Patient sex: F
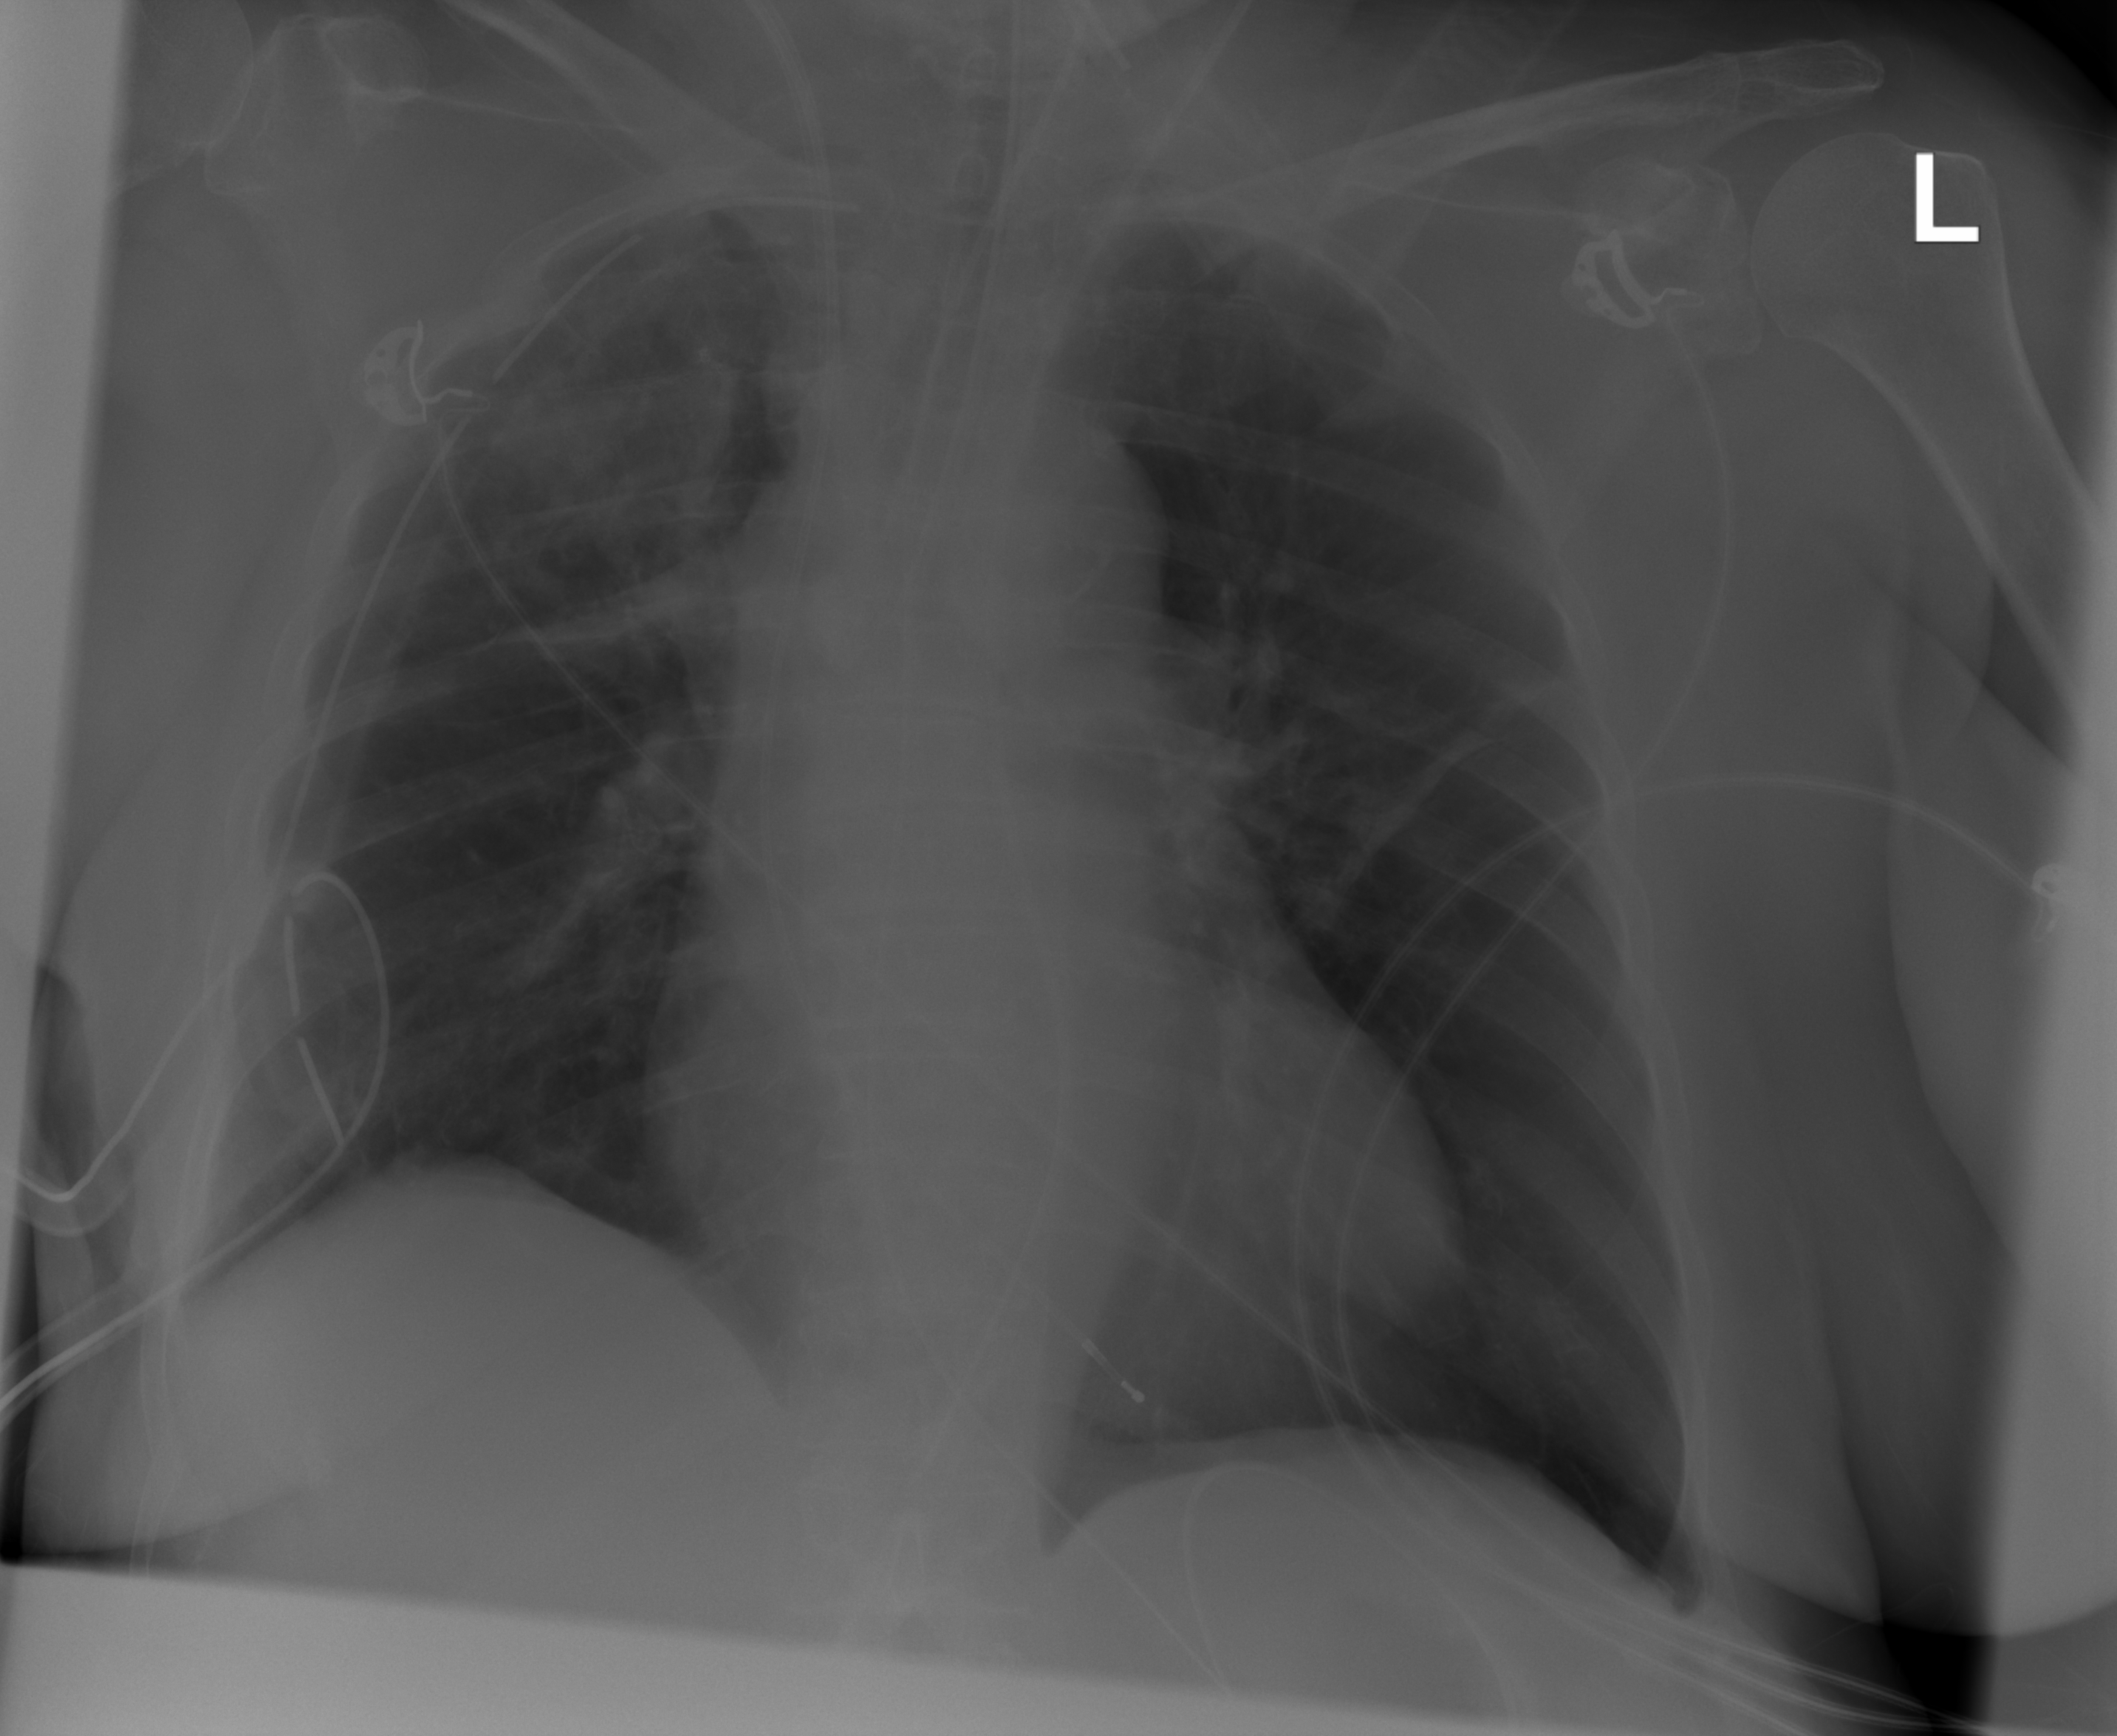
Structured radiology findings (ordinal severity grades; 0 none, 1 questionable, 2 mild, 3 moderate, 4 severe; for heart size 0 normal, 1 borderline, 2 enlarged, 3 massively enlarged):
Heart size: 2
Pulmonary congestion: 0
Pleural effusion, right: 0
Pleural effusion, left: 0
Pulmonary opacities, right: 2
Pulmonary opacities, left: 0
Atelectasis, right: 2
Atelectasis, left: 2